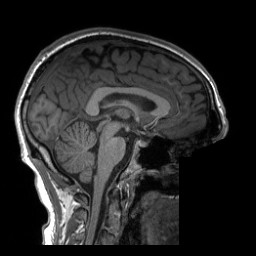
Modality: T1w
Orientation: sagittal